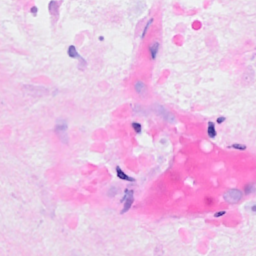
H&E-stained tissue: Breast